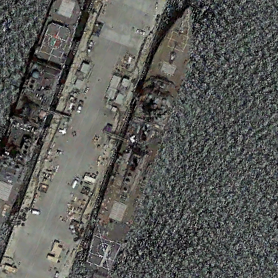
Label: destroyer